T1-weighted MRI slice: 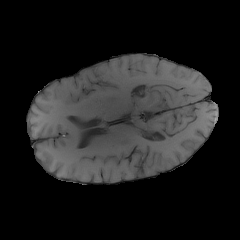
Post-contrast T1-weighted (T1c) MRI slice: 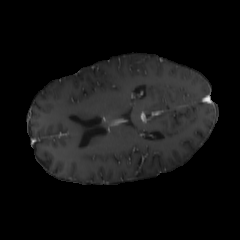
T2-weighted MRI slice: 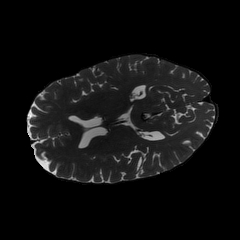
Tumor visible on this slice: yes